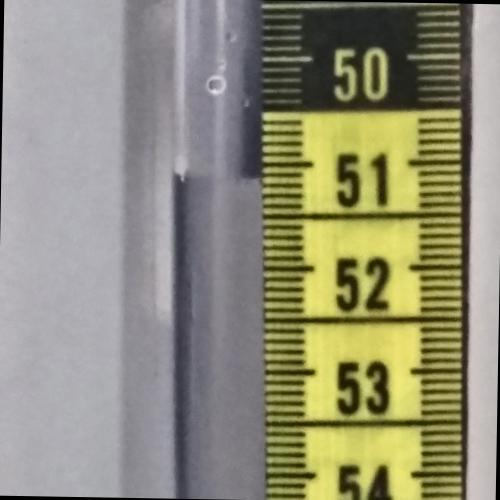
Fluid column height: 51.1 cm